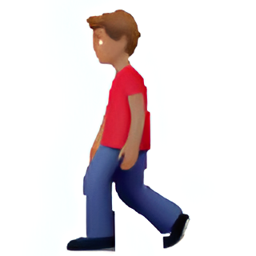
Name: pedestrian
Emoji: 🚶🏽
Group: People & Body
Sub-group: person-activity